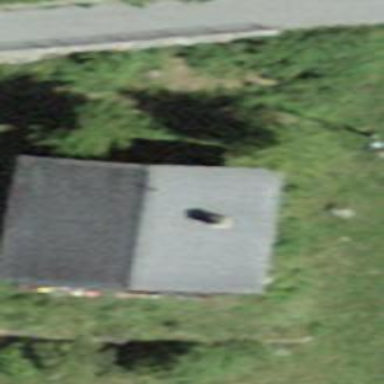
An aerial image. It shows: Residential building with gabled roof.